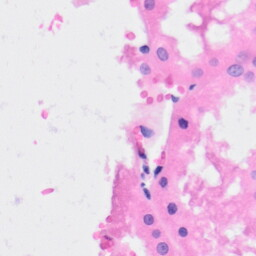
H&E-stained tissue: Kidney